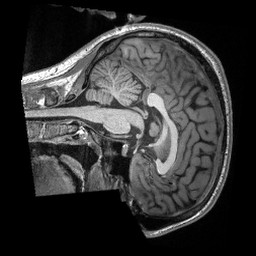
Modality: T1w
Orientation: sagittal
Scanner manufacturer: siemens
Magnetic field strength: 3 T
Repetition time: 2.3 s
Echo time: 0.00308 s